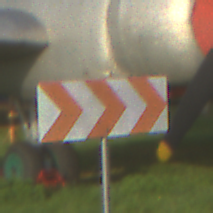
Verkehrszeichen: RichtungstafelnInKurvenGrossLinks
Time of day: SunriseSunset
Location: Outdoor (Special)
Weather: Clear
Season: NotSpecified
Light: Natural